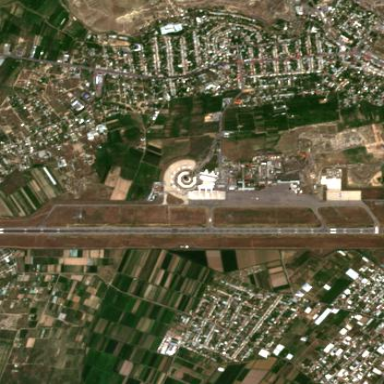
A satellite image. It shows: Public aerodrome or airport.